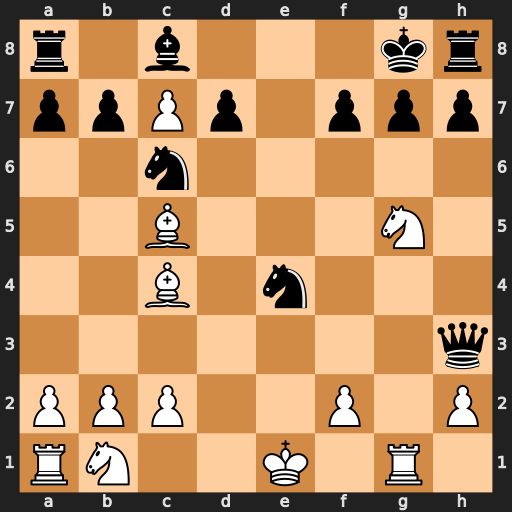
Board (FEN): r1b3kr/ppPp1ppp/2n5/2B3N1/2B1n3/7q/PPP2P1P/RN2K1R1
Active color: w
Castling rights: Q
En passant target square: -
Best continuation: Bxf7#